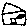
Label: house